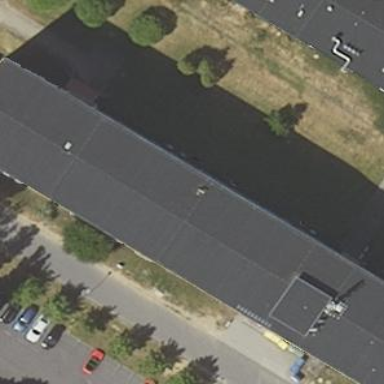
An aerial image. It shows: Office building.